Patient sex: F
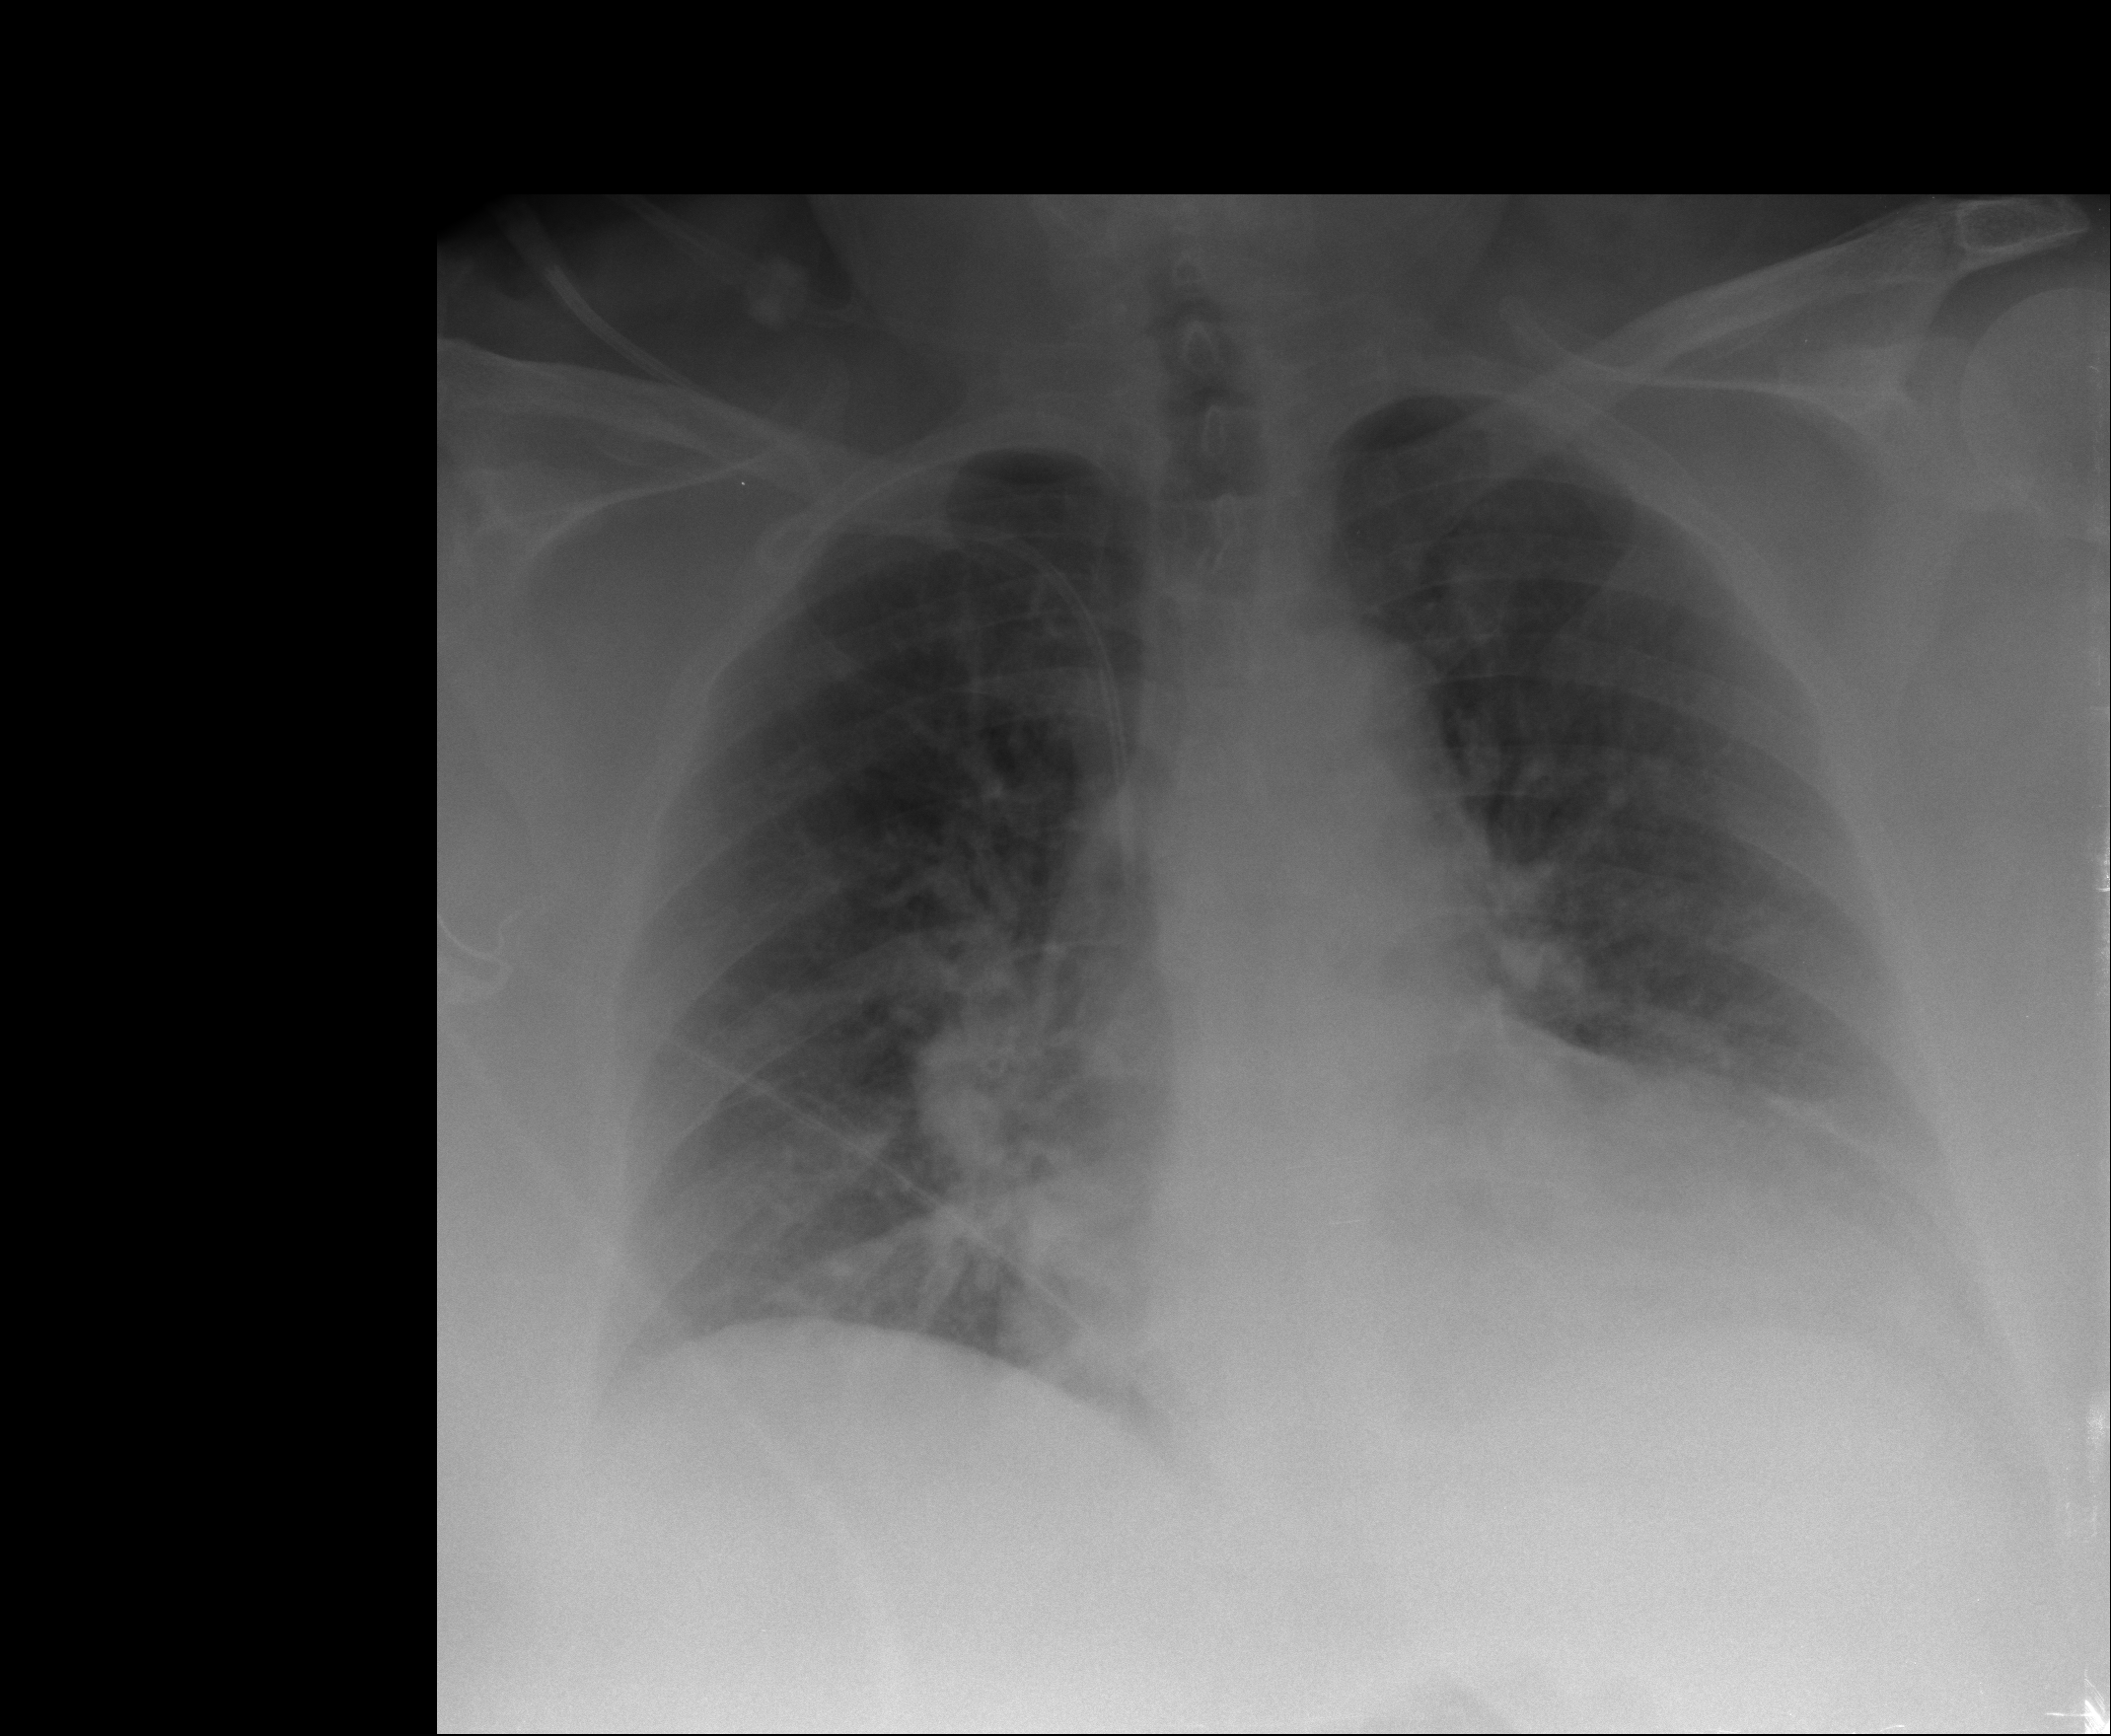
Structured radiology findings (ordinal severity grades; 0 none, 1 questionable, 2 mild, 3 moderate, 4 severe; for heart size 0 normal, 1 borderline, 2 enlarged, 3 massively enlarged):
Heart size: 1
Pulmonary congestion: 2
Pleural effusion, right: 0
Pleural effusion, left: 2
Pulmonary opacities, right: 0
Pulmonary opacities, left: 0
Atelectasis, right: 1
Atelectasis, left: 0